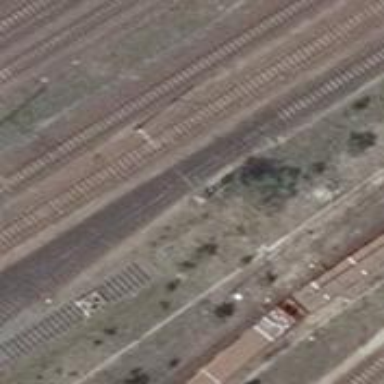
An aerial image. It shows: Railway switch.